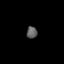
Tissue: lung
Cell type: Epithelial cells
Senescence score: 0.2183
Nuclear area (px): 125
Mean DAPI intensity: 94.136